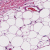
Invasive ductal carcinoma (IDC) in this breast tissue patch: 0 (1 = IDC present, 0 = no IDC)